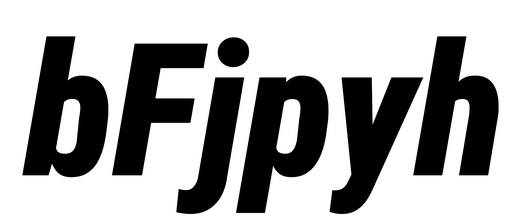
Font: Roboto-Italic_Condensed_Black_Italic